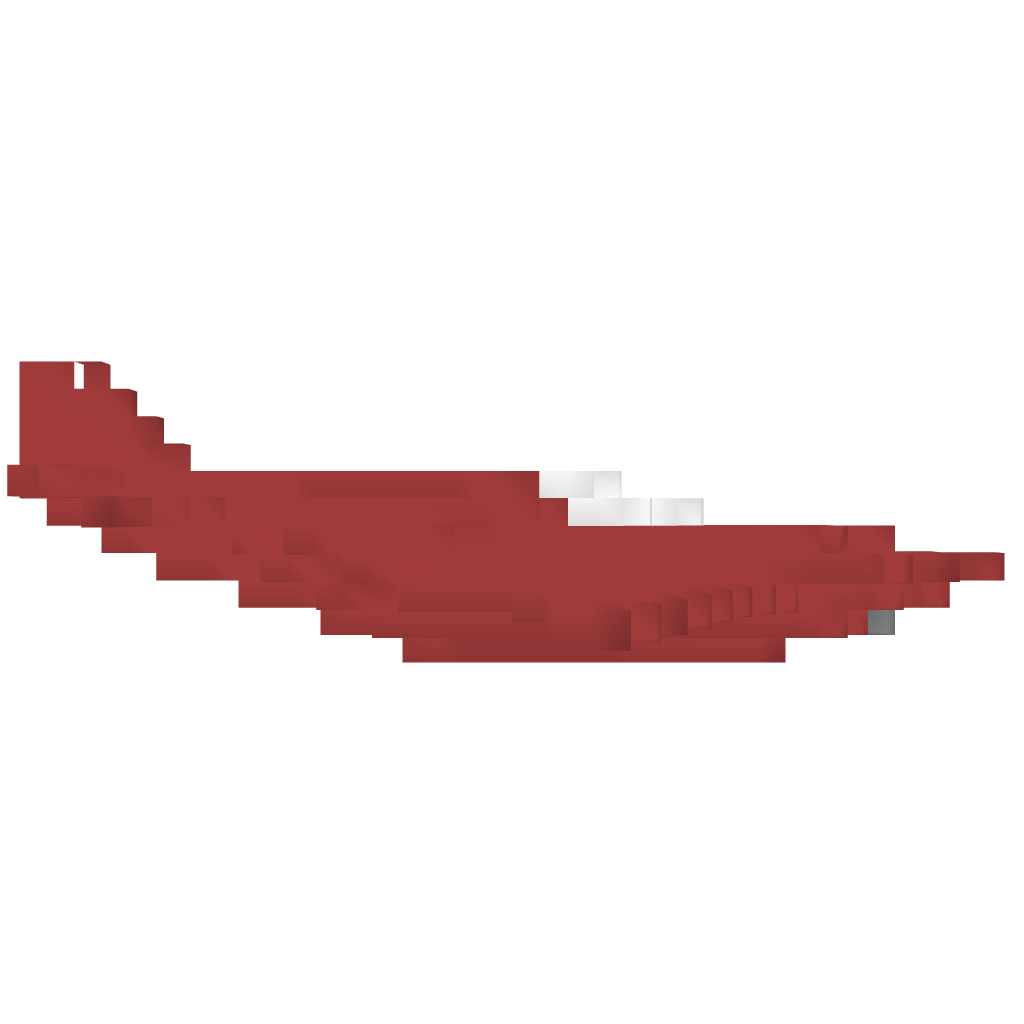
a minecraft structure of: P-51 Mustang bad low quality